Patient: sex M, age 71
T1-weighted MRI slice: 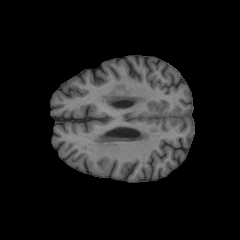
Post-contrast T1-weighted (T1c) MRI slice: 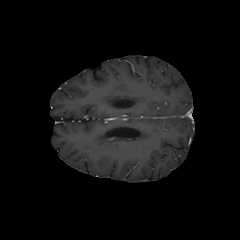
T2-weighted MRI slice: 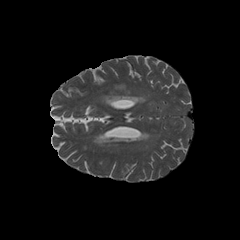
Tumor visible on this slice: yes
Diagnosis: Astrocytoma, IDH-wildtype
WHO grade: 2